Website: apple
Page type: account-selection
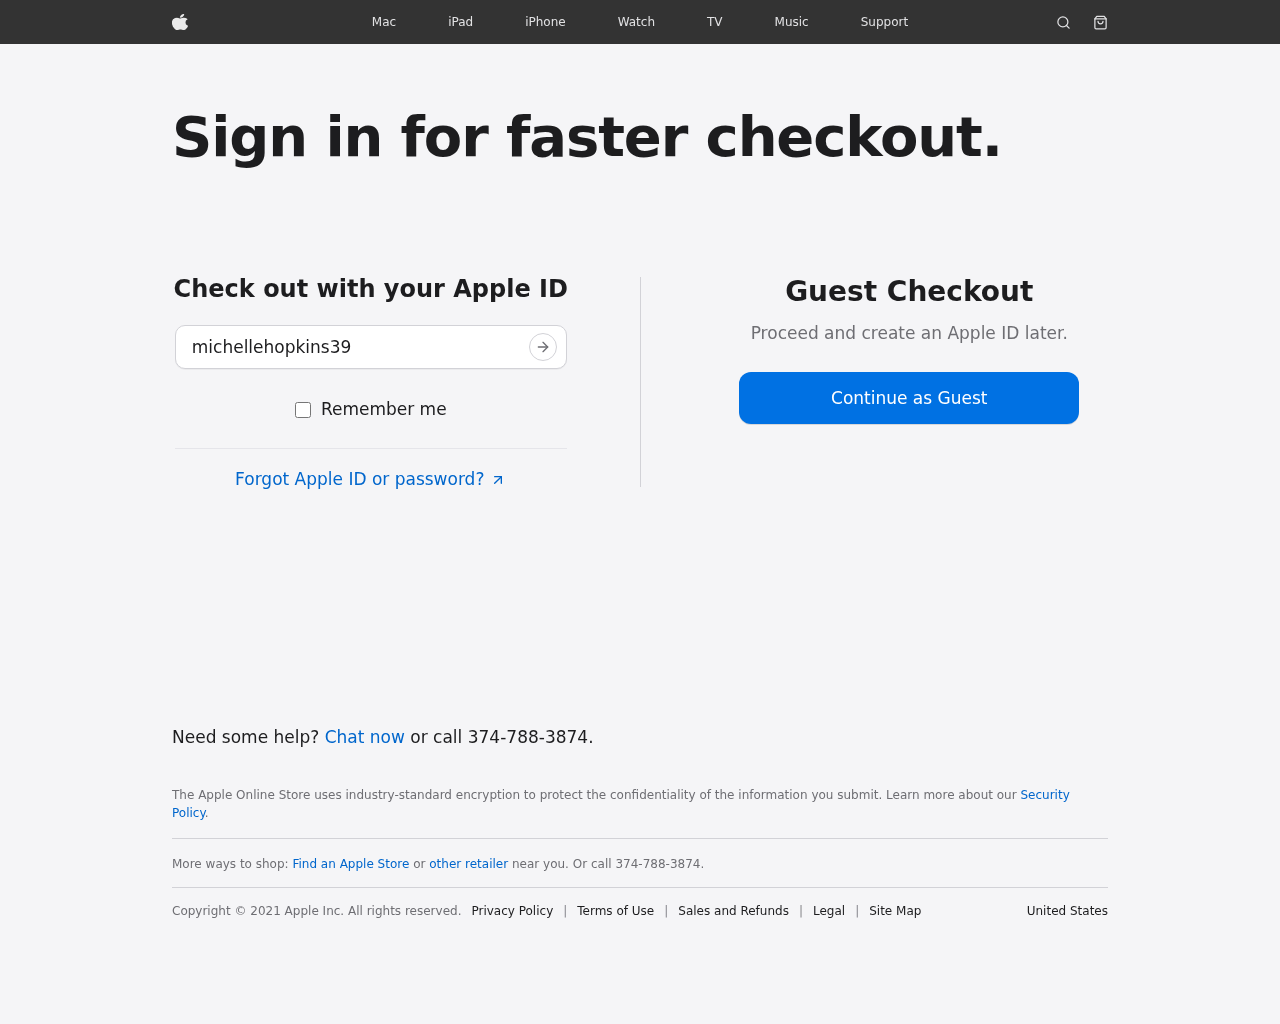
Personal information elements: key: PII_LOGIN_USERNAME
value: michellehopkins39